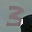
Label: 3